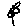
Label: flower